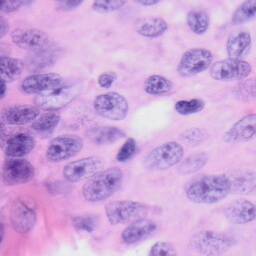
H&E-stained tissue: Skin